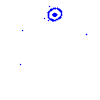
Particle: pion